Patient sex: M
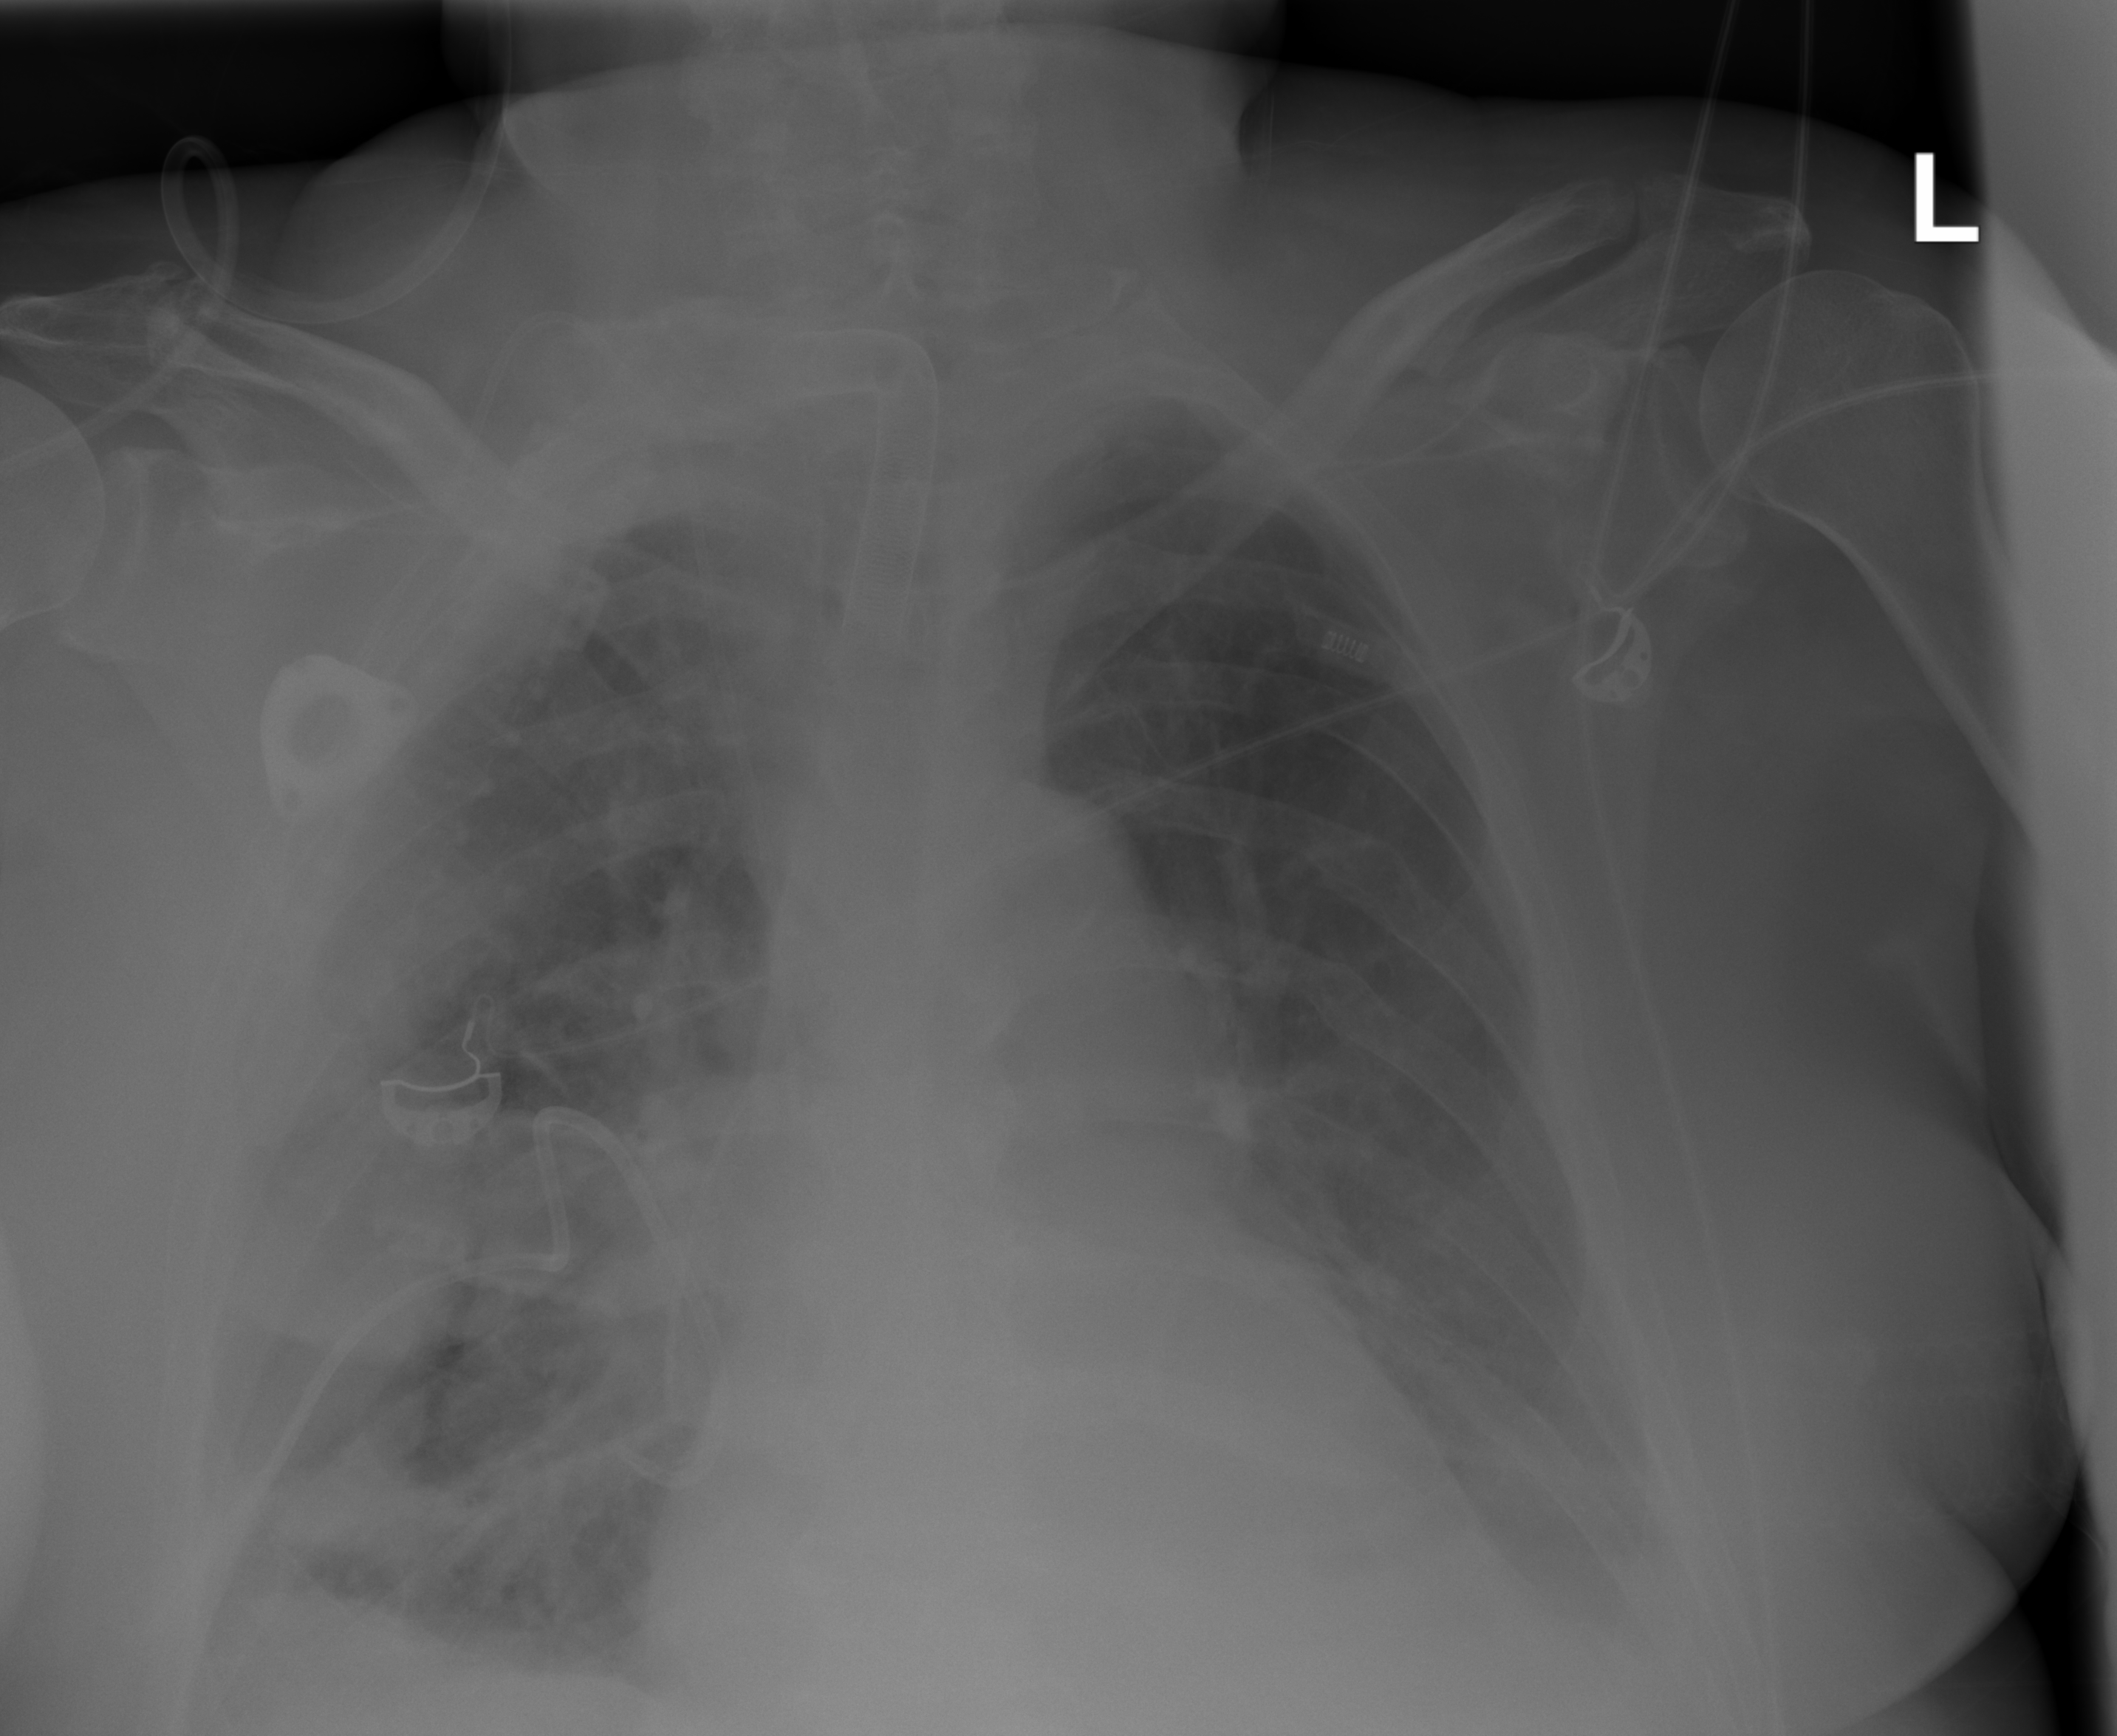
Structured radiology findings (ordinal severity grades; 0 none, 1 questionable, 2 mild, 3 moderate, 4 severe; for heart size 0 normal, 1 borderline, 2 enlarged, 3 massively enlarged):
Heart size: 2
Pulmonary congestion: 0
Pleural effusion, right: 2
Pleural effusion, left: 2
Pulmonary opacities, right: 0
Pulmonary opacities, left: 0
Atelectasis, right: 3
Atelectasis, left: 0